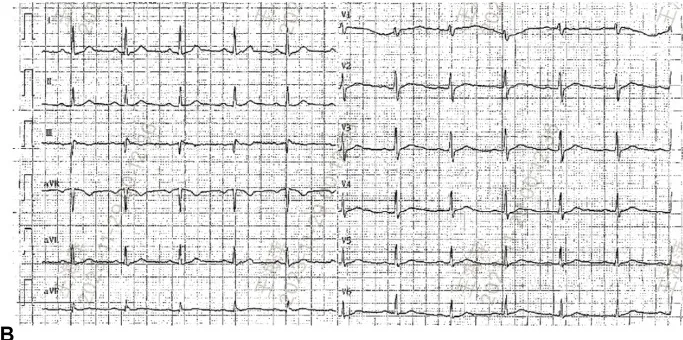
Electrocardiograms (ECG) before.
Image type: electrography (ekg)